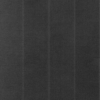
Label: dusty